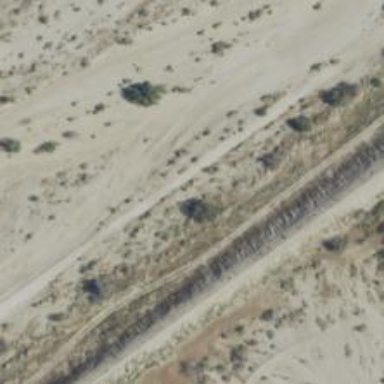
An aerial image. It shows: Track with grade1 tracktype.